Question: I am having trouble importing the zbar library properly.
I am following this guide:
<URL>
The guide says:
Download this project and add it as a library project to your existing Android app
I downloaded this project and created a library from ZbarScannerLibary folder. I then set in the properties of my project this liabry to be used.
I then continued the guide, when I started to code the main activity I received errors that variables and imports cannot be resolved.

What am I doing wrong and how can I get the imports to be resolved ?
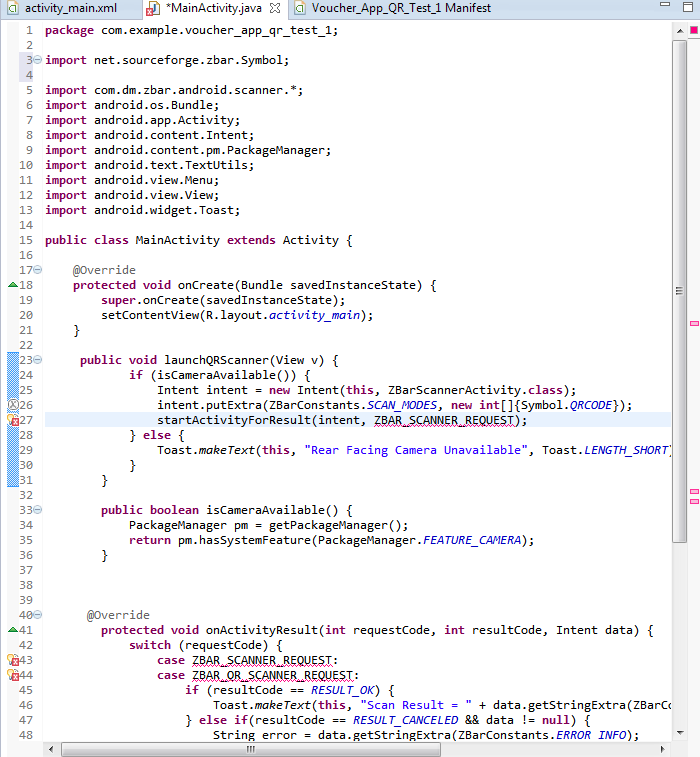
Answer: just create a variable in your 'Activity':
'''
public static final int ZBAR_SCANNER_REQUEST = 0;
public static final int ZBAR_OR_SCANNER_REQUEST = 1;
//etc
'''
These are just used for handling activity result. In the short run, you can also comment out the 'onActivityResult' method to test the barcode is working. You then open the barcode with:
'''
startActivity(intent);
'''
Finally, be sure to read up on <URL>, since it is a very important topic when developing a multi-activity app.